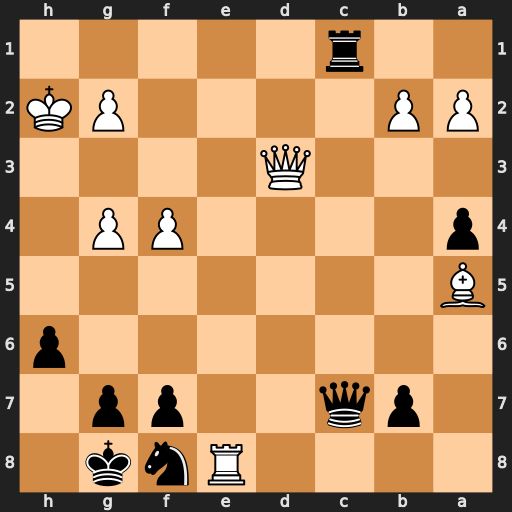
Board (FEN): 4Rnk1/1pq2pp1/7p/B7/p4PP1/3Q4/PP4PK/2r5
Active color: b
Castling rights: -
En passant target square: -
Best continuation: Qxf4+ Qg3 Rh1+ Kxh1 Qxg3